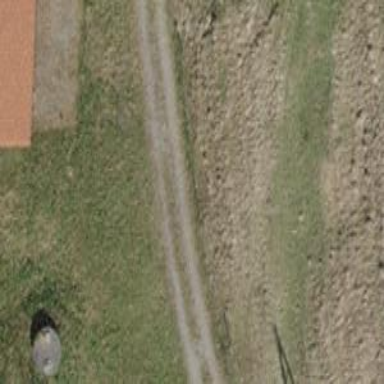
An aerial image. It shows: Compacted track road with grade3 tracktype.